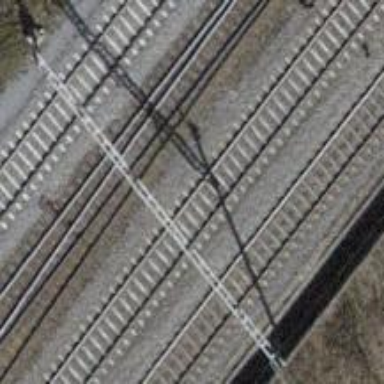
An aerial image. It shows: Single-track railway with electrified contact lines.